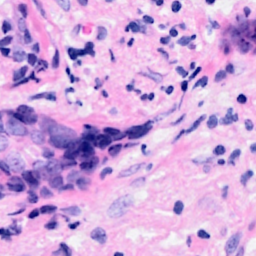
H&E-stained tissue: Breast